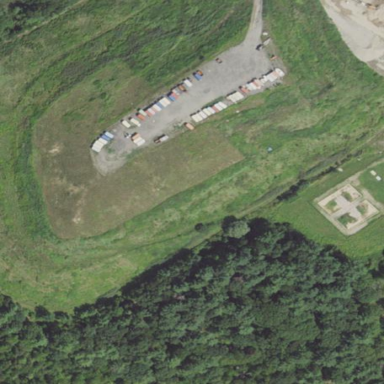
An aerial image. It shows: Landfill area.